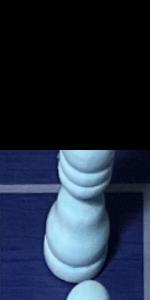
Label: Bishop_White